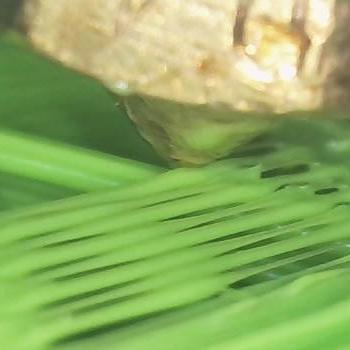
Flow rate: 49%